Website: home-depot
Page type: delivery-shipping
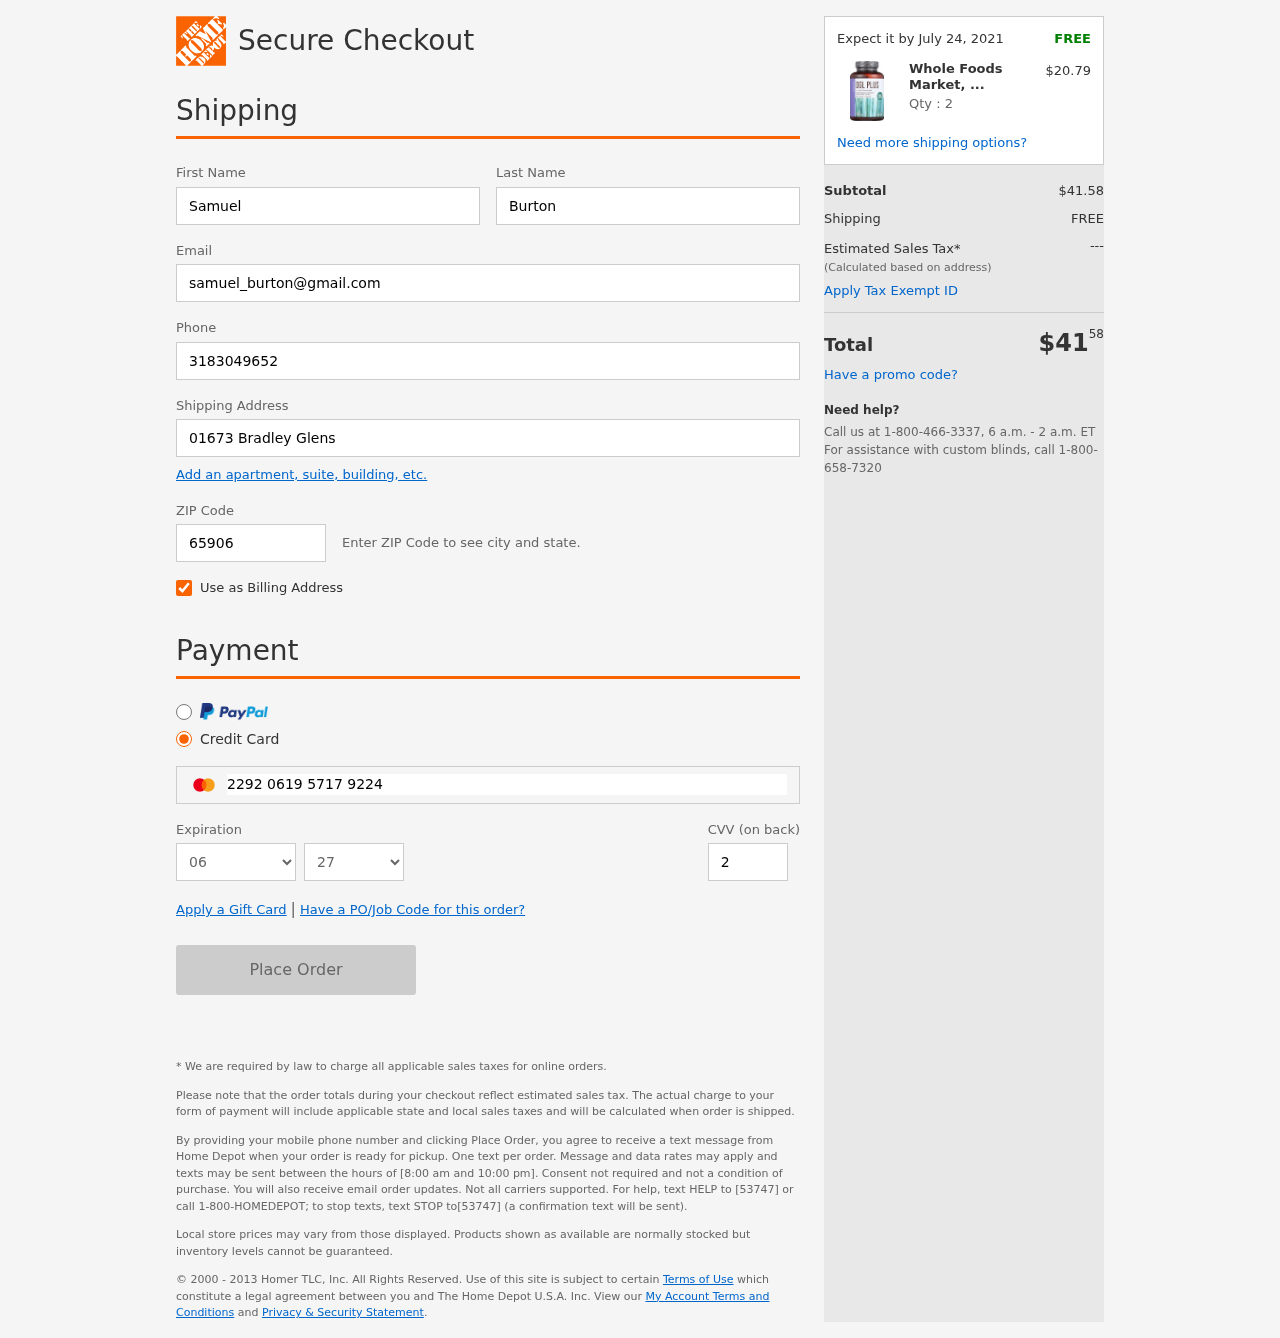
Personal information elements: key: PII_CARD_CVV
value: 204
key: PII_CARD_EXPIRY_MONTH
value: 06
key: PII_CARD_EXPIRY_YEAR
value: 27
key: PII_CARD_NUMBER
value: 2292 0619 5717 9224
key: PII_EMAIL
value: samuel_burton@gmail.com
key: PII_FIRSTNAME
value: Samuel
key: PII_LASTNAME
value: Burton
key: PII_PHONE
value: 3183049652
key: PII_POSTCODE
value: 65906
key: PII_STREET
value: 01673 Bradley Glens
Product elements: key: PRODUCT1_NAME
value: Whole Foods Market, DGL Plus, 100 ct
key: PRODUCT1_PRICE
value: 20.79
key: PRODUCT1_QUANTITY
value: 2
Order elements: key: ORDER_DELIVERY_DATE
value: Expect it by July 24, 2021
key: ORDER_SUBTOTAL
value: $41.58
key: ORDER_SHIPPING_COST
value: FREE
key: ORDER_TOTAL
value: $4158